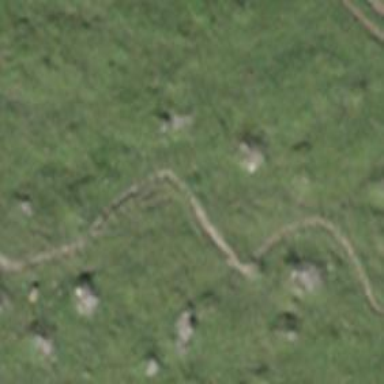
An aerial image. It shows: Path.